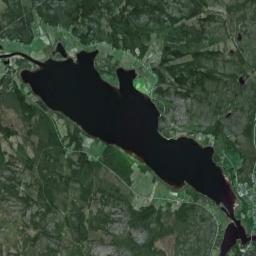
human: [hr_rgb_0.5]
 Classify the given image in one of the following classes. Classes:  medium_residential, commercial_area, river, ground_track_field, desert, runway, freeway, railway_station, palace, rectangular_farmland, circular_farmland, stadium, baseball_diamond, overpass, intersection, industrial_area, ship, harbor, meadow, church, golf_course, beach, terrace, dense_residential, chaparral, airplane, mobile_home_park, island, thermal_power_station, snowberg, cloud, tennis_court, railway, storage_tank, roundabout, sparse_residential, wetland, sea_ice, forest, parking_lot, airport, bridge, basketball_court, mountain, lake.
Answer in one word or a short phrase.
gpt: lake